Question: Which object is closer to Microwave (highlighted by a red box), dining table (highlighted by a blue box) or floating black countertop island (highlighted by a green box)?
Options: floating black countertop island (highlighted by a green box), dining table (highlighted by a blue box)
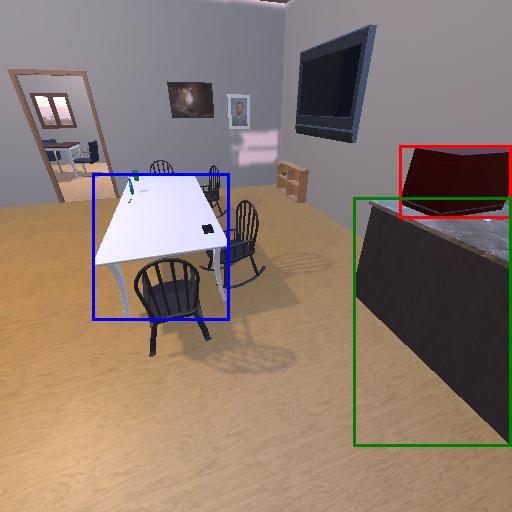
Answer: floating black countertop island (highlighted by a green box)